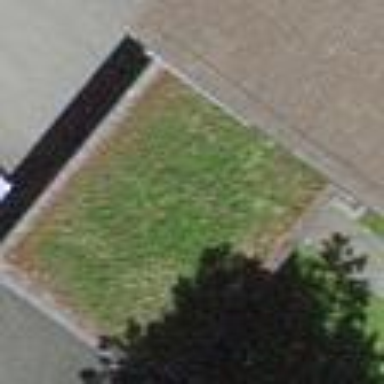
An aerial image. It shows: Flat roofed garages.